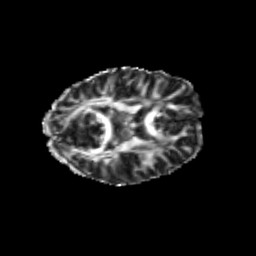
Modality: FA
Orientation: axial
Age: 20
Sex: female
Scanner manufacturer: siemens
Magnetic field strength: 3 T
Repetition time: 3.5 s
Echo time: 0.104 s